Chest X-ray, AP view. Patient: 28 years old, sex M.
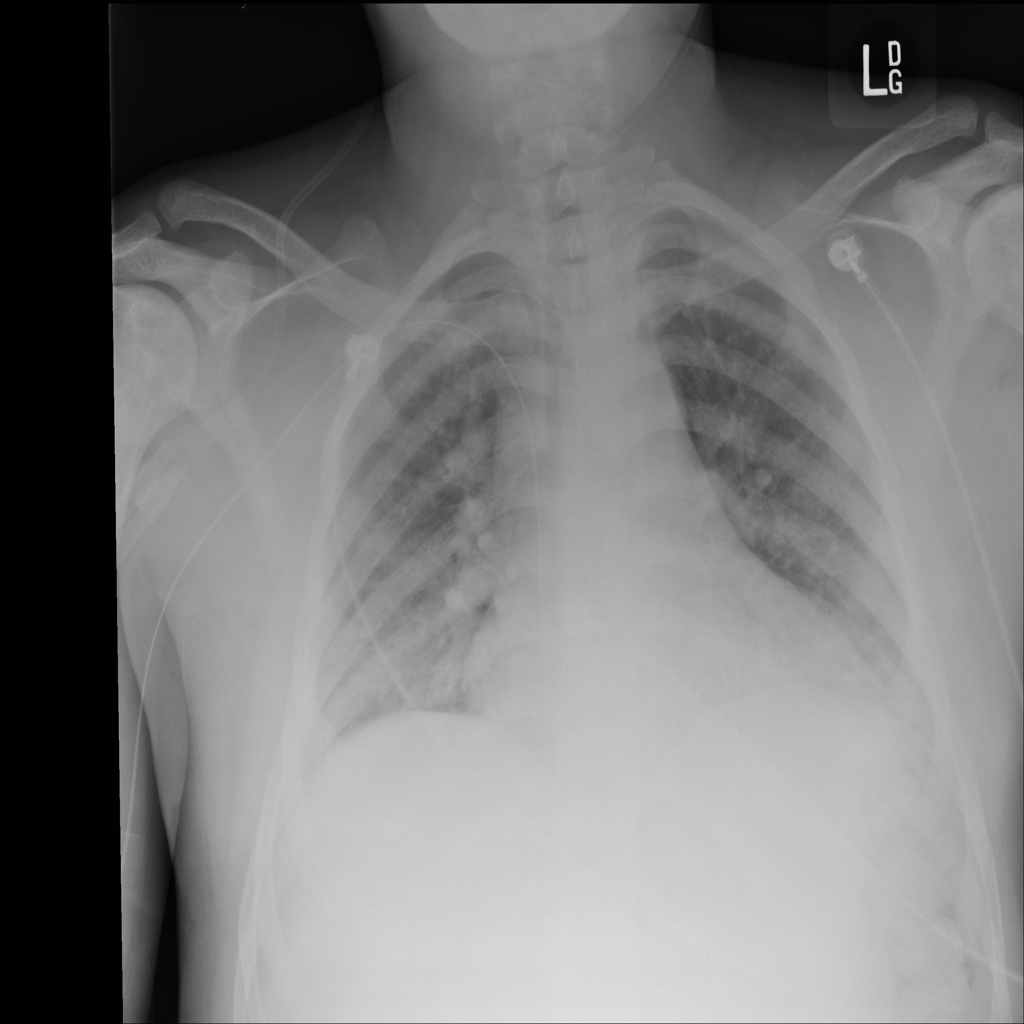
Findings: No Finding